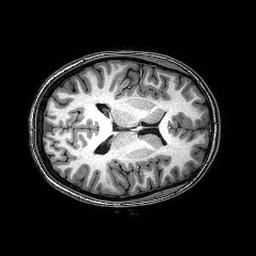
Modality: T1w
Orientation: axial
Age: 22
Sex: female
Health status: healthy
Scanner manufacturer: philips
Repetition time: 0.008175 s
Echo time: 0.00375 s